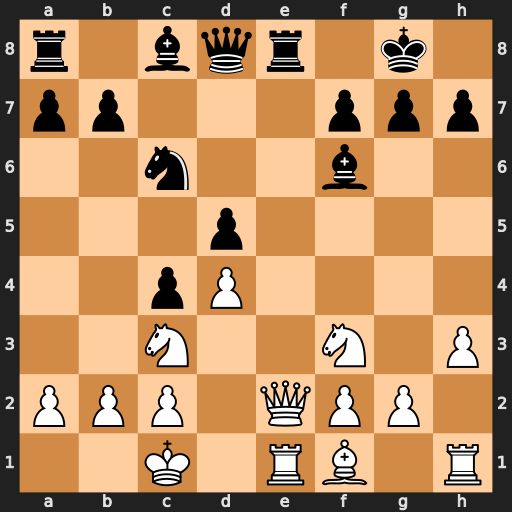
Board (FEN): r1bqr1k1/pp3ppp/2n2b2/3p4/2pP4/2N2N1P/PPP1QPP1/2K1RB1R
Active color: w
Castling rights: -
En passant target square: -
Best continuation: Qxe8+ Qxe8 Rxe8#